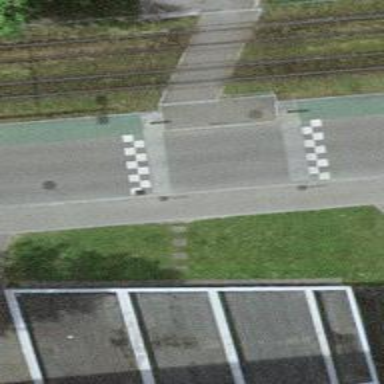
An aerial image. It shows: Unmarked crossing with traffic calming table on the road.